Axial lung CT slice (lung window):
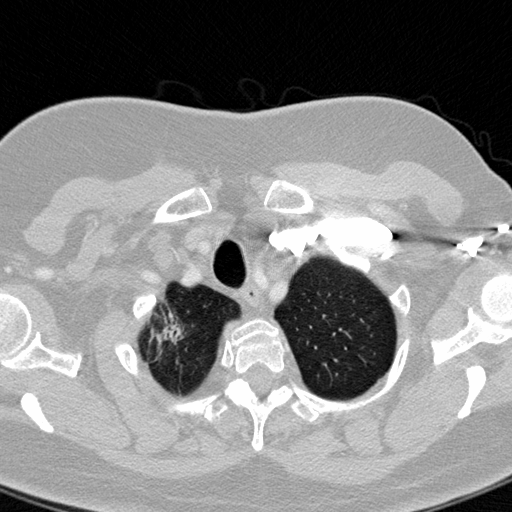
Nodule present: no